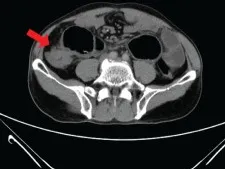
Abdominal CT examination of the patient when intestinal obstruction occurs again.transverse images revealed ileocecal intestinal wall thickening The red arrow indicaes the ileocecal junction.
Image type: radiology (ct)